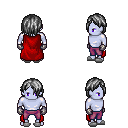
a pixel art fantasy rpg character, male body template, dark elf, purple skin, red cape, magenta pants, gray bangs hairstyle, metal gloves, white slippers, four views (front, back, left, right), 2x2 character sprite sheet, small pixel art, hard edges, no anti-aliasing